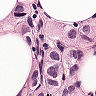
Metastatic tissue present: yes